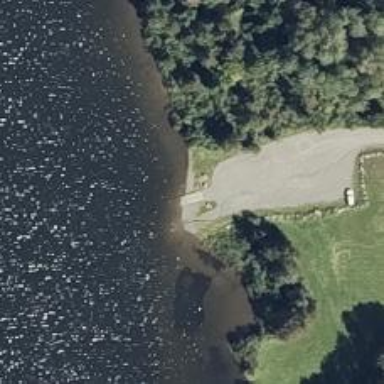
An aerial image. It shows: Slipway on leisure land.